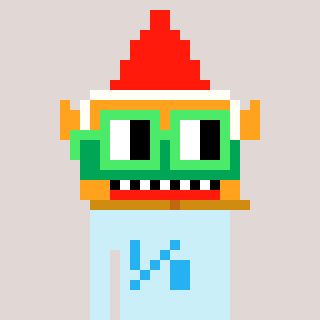
a pixel art character with square light green glasses, a gnome-shaped head and a cold-colored body on a warm background